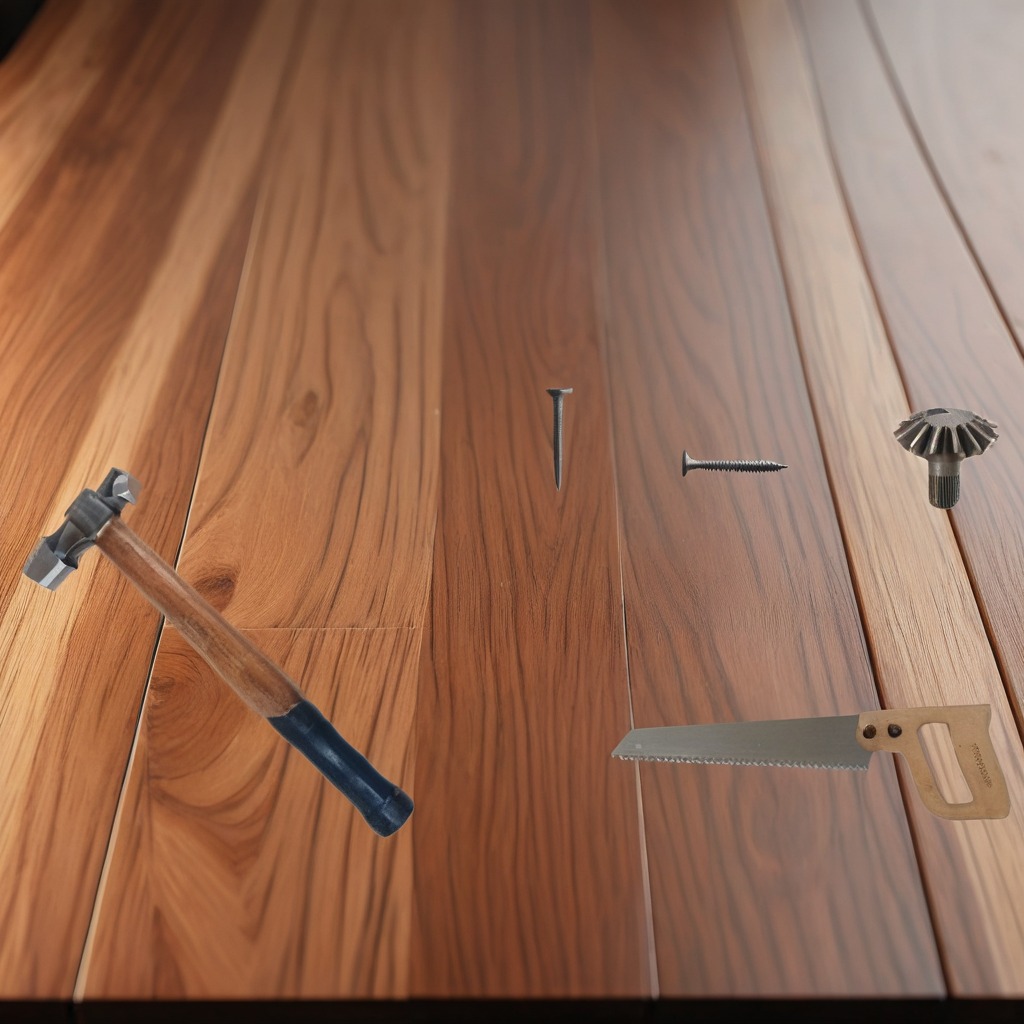
A steel gear with teeth, a hammer, an iron nail, a metal machine screw, and a handheld metal saw are lying on the wooden table.